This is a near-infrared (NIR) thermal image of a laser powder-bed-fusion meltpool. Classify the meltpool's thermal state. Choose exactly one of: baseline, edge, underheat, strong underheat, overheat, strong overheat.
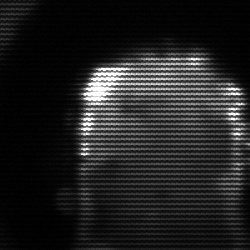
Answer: baseline